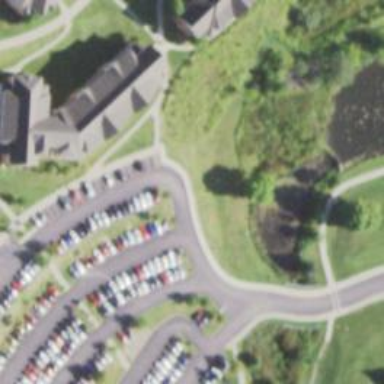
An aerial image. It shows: Disc golf basket.